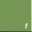
Piece: xx